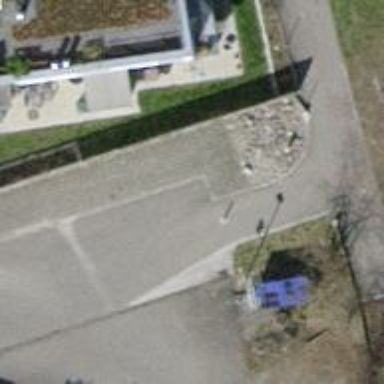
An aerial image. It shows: Bollard.